Question: I have started to work with species distribution modeling with GLM. Using BIOCLIM environmental data (for example: Bio10, Bio15, Bio16, Bio17 as 'predictors'), the following data (stored in an object 'presausTrain'):
'''
ID bioclim_10 bioclim_11 bioclim_15 bioclim_16 pres longitude latitude
2 2 225.00000 105.<PHONE> 22.206624 299.18014 1 -58.8786 -34.2269
3 3 228.97882 112.97809077 27.000000 319.94470 1 -59.5144 -33.7806
4 4 219.00000 104.57779206 16.000000 265.57779 1 -57.2555 -35.2549
6 6 188.00000 83.<PHONE> 18.000000 260.42379 1 -57.5419 -38.0551
9 9 224.58419 104.73418836 23.000000 320.08305 1 -58.9186 -34.4132
10 10 243.60300 94.<PHONE> 64.561824 85.17573 1 -68.6146 -32.8886
11 11 224.58433 104.73658836 23.000000 320.09025 1 -58.9187 -34.4133
12 12 253.00000 97.<PHONE> 68.608231 71.99121 1 -68.5041 -32.3345
13 13 224.60863 104.75578836 23.000000 320.02305 1 -58.9195 -34.4128
15 15 245.44112 94.58706179 64.849824 84.25853 1 -68.6026 -32.8416
16 16 264.02281 151.<PHONE> 54.022813 393.34787 1 -60.7727 -28.6506
17 17 244.67617 128.<PHONE> 48.323829 366.28249 1 -60.6717 -31.6380
18 18 263.00000 149.49003689 53.490037 391.42668 1 -60.7500 -28.7500
19 19 272.04463 181.<PHONE> 43.272909 412.80043 1 -58.1522 -25.1102
20 20 250.00000 132.<PHONE> 49.877386 358.92412 1 -60.8829 -31.2539
21 21 268.54597 165.<PHONE> 32.000000 418.09660 1 -58.0293 -28.0340
26 26 263.03251 149.36775948 53.286986 392.57182 1 -60.7333 -28.7333
27 27 262.00000 149.<PHONE> 52.954712 394.07047 1 -60.6666 -28.7857
28 28 194.26954 91.54652958 113.000000 221.44775 1 -70.8308 -33.2159
29 29 195.00139 91.98381950 113.000000 219.30565 1 -70.8255 -33.2179
30 30 194.71515 92.34394042 113.000000 219.32903 1 -70.8312 -33.1968
31 31 194.87274 92.25693323 113.000000 218.64974 1 -70.8271 -33.2033
32 32 262.51488 149.<PHONE> 53.000000 391.44238 1 -60.7334 -28.7999
33 33 236.09116 148.<PHONE> 21.050265 543.87328 1 -53.9738 -25.8564
34 34 244.17649 128.<PHONE> 47.077874 363.03794 1 -60.6339 -31.6890
36 36 249.80369 132.80368760 47.196312 364.22593 1 -60.2472 -31.2462
37 37 268.00000 164.88563766 32.000000 414.86622 1 -58.0654 -28.0482
38 38 268.00000 164.86220565 32.000000 414.68268 1 -58.0699 -28.0454
39 39 256.00000 142.51301366 48.000000 358.57247 1 -60.5333 -29.7500
40 40 255.02037 143.<PHONE> 46.732643 438.70468 1 -59.7161 -29.3281
41 41 264.00000 151.<PHONE> 54.000000 394.65955 1 -60.7500 -28.6500
42 42 254.54615 164.95675375 19.200389 502.30639 1 -54.4563 -25.6887
43 43 272.00000 173.71328176 36.025171 467.51253 1 -58.1000 -26.5833
44 44 286.97773 208.<PHONE> 56.000000 292.08590 1 -59.5522 -21.2787
45 45 224.22325 78.22324976 38.606279 185.39521 1 -63.5337 -37.7471
46 46 248.74987 159.74987480 27.453648 559.43635 1 -54.2713 -25.6734
47 47 209.41746 124.45790111 107.988728 331.33831 1 -71.6073 -33.5050
48 48 244.38027 128.36415875 49.000000 369.61503 1 -60.6817 -31.5992
49 49 162.85989 96.36235347 118.491117 443.99917 1 -71.5244 -33.1645
50 50 130.32560 17.41336935 68.079547 360.58826 1 -71.1000 -40.9500
51 51 139.05510 25.70054673 69.765255 389.11327 1 -71.0837 -40.9810
52 52 209.13482 124.35046642 107.868234 332.58278 1 -71.6089 -33.5031
53 53 256.00458 165.33361100 21.301138 511.40500 1 -54.4162 -25.6967
54 54 271.00000 170.<PHONE> 60.000000 362.54198 1 -60.4542 -25.9167
56 56 229.00000 112.35964626 25.000000 301.35039 1 -59.0210 -33.6877
57 57 119.99753 15.<PHONE> 54.000000 471.71589 1 -71.7248 -42.7099
58 58 135.70071 20.70070732 72.827280 349.44457 1 -71.0065 -41.0595
59 59 264.00000 174.43120494 23.910081 420.64503 1 -57.0766 -26.0751
60 60 262.52382 173.72329246 25.077236 432.73019 1 -57.0500 -26.0167
62 62 179.34210 80.87832470 86.102021 594.32138 1 -72.6524 -37.8537
63 63 154.27204 63.26968212 83.647330 756.03579 1 -72.7667 -37.6333
64 64 170.36894 82.95671452 76.716261 582.33120 1 -72.9125 -38.0167
65 65 255.29339 141.<PHONE> 44.000000 362.34977 1 -59.6919 -30.0224
68 68 244.00000 126.<PHONE> 47.000000 373.97578 1 -60.7068 -31.8564
70 70 169.65447 81.75782454 60.138823 575.48334 1 -72.6000 -38.7333
71 71 280.00000 209.22244349 60.000000 311.98601 1 -60.0000 -20.0000
74 74 173.06376 91.94939494 86.649798 808.16328 1 -72.9333 -37.1667
75 75 93.88276 -3.88122756 123.993938 122.31361 1 -65.7049 -23.1626
77 77 244.73709 128.25037481 48.750699 368.01469 1 -60.7000 -31.6333
78 78 238.25716 118.42208981 26.120460 317.28934 1 -58.5249 -33.0121
79 79 264.68778 215.<PHONE> 54.000000 469.93021 1 -63.0000 -17.0000
81 81 132.00000 77.<PHONE> 37.000000 770.18289 1 -74.1167 -43.3500
82 82 204.24999 73.75029357 31.762202 275.78719 1 -60.2000 -37.3000
84 84 230.00000 113.<PHONE> 23.367766 283.85559 1 -58.7333 -33.4833
85 85 239.68529 122.46175316 12.326192 327.46175 1 -55.7766 -32.5428
86 86 192.89750 78.<PHONE> 19.000000 252.85173 1 -58.0658 -37.8406
87 87 127.72334 35.72334013 73.<PHONE>.73574 1 -71.8167 -38.2167
90 90 225.43089 107.43089205 22.000000 304.29268 1 -58.3902 -34.8034
91 91 134.53429 72.<PHONE> 40.000000 865.02286 1 -73.6167 -43.1167
92 92 225.07390 102.<PHONE> 39.238986 337.55187 1 -60.7313 -34.2004
93 93 255.09615 141.<PHONE> 15.688826 373.75971 1 -56.4500 -30.4300
95 95 168.91143 99.<PHONE> 84.088571 593.54574 1 -73.0167 -36.7333
96 96 241.33689 219.33688825 75.000000 952.96431 1 -59.0000 -13.0000
97 97 267.51799 180.35046950 87.000000 353.46857 1 -63.0700 -20.8700
98 98 262.97274 210.<PHONE> 61.289635 734.77698 1 -63.6667 -17.4500
99 99 217.00000 98.96529301 18.652335 283.29342 1 -57.9995 -35.5728
102 102 229.00000 107.<PHONE> 28.000000 311.07590 1 -59.8228 -34.3834
104 104 225.00000 104.96487882 22.610418 318.55003 1 -59.0000 -34.4000
105 105 259.00000 147.<PHONE> 24.512470 410.87977 1 -57.0944 -29.7149
107 107 244.31221 120.<PHONE> 33.687788 366.17838 1 -59.0000 -31.8333
108 108 208.64289 87.<PHONE> 14.000000 206.82547 1 -57.1347 -37.0029
109 109 248.30467 157.<PHONE> 18.887519 493.23855 1 -54.3167 -25.9000
112 112 259.00000 151.<PHONE> 22.000000 434.28496 1 -56.6444 -29.1753
113 113 227.87889 110.74950291 22.000000 310.87978 1 -58.3934 -34.7014
114 114 188.31179 83.92218970 17.311789 259.70139 1 -57.8431 -38.2656
116 116 224.69761 106.55401173 23.302389 327.10194 1 -58.5911 -34.4191
117 117 222.10785 105.<PHONE> 25.889880 343.91302 1 -58.7179 -34.5725
118 118 200.28610 81.28609587 20.000000 248.04349 1 -58.2529 -37.8511
119 119 254.42257 162.36128278 19.840207 503.72360 1 -55.6030 -27.4438
120 120 249.80225 132.<PHONE> 50.000000 358.77755 1 -61.0000 -31.0000
124 124 231.00000 142.<PHONE> 15.000000 389.98814 1 -51.0936 -31.2872
126 126 235.43596 148.97624749 10.953114 404.58779 1 -50.9919 -29.9444
127 127 234.99430 153.85461324 11.073286 388.21653 1 -51.7181 -29.9433
128 128 233.60352 152.60352054 8.912486 383.80058 1 -51.3247 -29.7000
129 129 244.81880 184.81879611 42.<PHONE>.62246 1 -46.4197 -23.8900
131 131 213.06989 159.<PHONE> 60.544541 617.99241 1 -46.6339 -23.5503
133 133 212.30438 154.80780343 67.000000 636.61384 1 -46.8800 -23.1803
137 137 223.21176 165.93543578 70.980998 654.28145 1 -46.9797 -22.7003
22 2 194.00099 73.<PHONE> 26.001083 276.00325 0 -59.1797 -37.3630
310 3 205.99766 62.99766278 20.000000 65.00000 0 -66.6797 -40.7797
410 4 267.99982 119.<PHONE> 90.000314 163.00107 0 -67.0130 -30.1547
66 6 218.00083 127.<PHONE> 16.000000 423.99824 0 -52.6380 -31.4047
8 8 272.99900 256.99786347 80.002135 769.99245 0 -48.2213 -10.5714
910 9 258.99943 245.<PHONE> 20.999083 908.00078 0 -75.9297 -1.0297
1010 10 280.00232 267.<PHONE> 86.000000 651.00936 0 -65.6380 8.3036
1110 11 279.00000 174.<PHONE> 87.000000 465.99622 0 -63.2213 -23.1130
121 12 249.00582 217.<PHONE> 70.999999 704.98944 0 -55.4297 -15.3214
14 14 273.00147 251.<PHONE> 83.000000 809.99861 0 -51.3463 -12.9880
151 15 246.00666 221.<PHONE> 85.001131 906.97968 0 -49.9713 -15.6964
161 16 263.00137 249.<PHONE> 50.000000 835.00547 0 -71.0130 -8.1964
171 17 224.99969 99.99969124 43.000000 335.99883 0 -61.1797 -34.1547
181 18 228.99874 203.99940734 80.999335 669.99256 0 -47.6380 -15.4880
191 19 268.99981 254.99946750 98.000347 827.99056 0 -38.3880 -3.9047
201 20 76.98821 -0.<PHONE> 17.000000 132.00969 0 -67.3463 -54.6964
25 25 229.00100 147.99999952 18.000000 521.00148 0 -53.5963 -25.3630
261 26 264.00251 247.<PHONE> 54.000207 966.99373 0 -55.5130 0.1786
271 27 187.01335 46.<PHONE> 35.998369 53.99662 0 -69.4713 -38.4047
281 28 228.00046 213.99999953 73.000000 815.00304 0 -60.7213 -12.6130
291 29 268.00058 262.<PHONE> 45.000000 940.99818 0 -63.5547 -5.3630
301 30 228.01359 218.<PHONE> 54.<PHONE>.84478 0 -73.0547 9.4286
311 31 267.99977 257.99977009 12.001378 956.99770 0 -73.5130 -2.5714
321 32 253.00035 243.<PHONE> 70.000000 897.99648 0 -51.8047 -4.6547
331 33 259.00000 242.99977322 58.000000 746.00023 0 -71.0130 -10.3214
35 35 266.00115 234.<PHONE> 129.998376 343.98683 0 -80.1380 -2.8214
361 36 239.00091 158.<PHONE> 9.999796 490.99858 0 -53.3880 -27.0714
371 37 256.00107 223.<PHONE> 82.000471 710.99743 0 -49.6797 -18.4880
381 38 264.99942 250.99884783 29.<PHONE>.99310 0 -70.4297 1.0536
391 39 15.01118 -12.98915222 81.002712 506.99793 0 -75.9713 -12.2797
401 40 259.00048 148.99941053 29.000000 407.99775 0 -57.8047 -29.1130
411 41 271.00000 261.99999933 39.998855 874.99310 0 -62.3047 -4.3214
421 42 245.99772 232.99637349 74.<PHONE>.00622 0 -54.6380 -9.0714
431 43 270.00000 254.99884138 37.<PHONE>.03518 0 -58.9713 5.6786
441 44 210.99715 171.99887466 77.000001 800.00466 0 -47.0547 -19.8214
451 45 258.99980 247.<PHONE> 67.000000 783.00282 0 -53.5130 -4.5714
461 46 290.00000 265.<PHONE> 85.999424 911.00865 0 -68.5547 7.2203
471 47 278.00101 181.99999886 68.998878 276.00123 0 -61.2213 -23.4464
481 48 262.99508 220.99508159 72.002646 313.03257 0 -36.8463 -9.9047
491 49 268.00000 247.99999990 59.000000 800.00140 0 -67.8880 -10.6130
501 50 248.99900 185.99899706 47.000000 460.00236 0 -52.2213 -22.2797
511 51 263.00095 228.<PHONE> 92.001329 343.99639 0 -39.7630 -8.0714
521 52 266.00199 258.<PHONE> 41.000444 959.00026 0 -65.0130 3.1370
531 53 251.00102 214.<PHONE> 23.000651 262.00170 0 -39.2630 -12.6130
55 55 258.00020 248.<PHONE> 74.999546 910.00354 0 -51.3880 -4.7380
561 56 223.00509 177.<PHONE> 87.000000 680.00092 0 -42.7630 -18.0714
571 57 232.00792 162.<PHONE> 91.000000 439.99713 0 -64.1797 -20.3214
581 58 122.97838 92.97610938 109.995439 423.17753 0 -73.3047 -15.0714
591 59 219.00298 160.<PHONE> 73.998683 707.97064 0 -45.2213 -22.9047
61 61 278.00059 265.99955351 73.000000 994.99690 0 -60.5547 1.3870
621 62 264.99965 251.99965249 68.999652 931.99988 0 -54.5547 -3.0297
631 63 262.00057 252.99885628 31.000000 784.00057 0 -71.3047 -5.6964
641 64 276.00000 188.99909010 43.999678 324.00000 0 -58.9297 -23.7797
67 67 140.99782 16.99759906 42.000450 52.99995 0 -69.7630 -44.2380
69 69 91.02975 5.<PHONE> 43.000502 727.18200 0 -72.5547 -43.3630
701 70 238.99996 150.99995612 22.999681 546.00091 0 -53.9297 -25.7797
73 73 156.99829 31.99828703 24.000743 55.00000 0 -70.3880 -48.0297
741 74 231.00043 215.<PHONE> 75.000213 952.00132 0 -59.7630 -12.7380
76 76 187.00000 58.99890366 25.001097 58.00110 0 -65.6797 -43.5714
771 77 267.99832 252.99831923 105.998772 684.01876 0 -38.5547 -4.1130
781 78 269.99889 131.<PHONE> 82.999779 177.00133 0 -66.3880 -30.1964
80 80 262.00102 254.<PHONE> 41.000000 892.99807 0 -67.9713 -5.3214
811 81 255.00000 142.<PHONE> 36.000000 376.99893 0 -58.1797 -29.7380
83 83 193.00076 91.<PHONE> 94.000000 539.00085 0 -72.3880 -36.2797
841 84 278.99976 263.99975911 50.<PHONE>.00142 0 -56.5547 -1.0297
851 85 250.00067 227.<PHONE> 82.000000 917.00517 0 -55.3880 -13.7380
861 86 260.00000 250.99977489 23.000000 824.99751 0 -69.7630 -3.6130
89 89 282.00038 256.<PHONE> 99.000532 413.00270 0 -41.8880 -7.5297
901 90 270.00000 225.99941948 57.998288 982.01583 0 -65.1797 -15.3214
911 91 267.99899 253.99898537 46.000000 491.01211 0 -61.5963 7.4703
921 92 219.00059 87.99889395 39.000000 319.99779 0 -61.3047 -36.3214
94 94 225.99978 86.99977939 72.999470 271.99907 0 -66.1380 -33.5297
951 95 116.00396 4.<PHONE> 30.998909 74.99845 0 -71.5130 -48.0714
961 96 208.00089 134.<PHONE> 13.000000 504.99850 0 -52.0130 -28.4880
971 97 259.99964 235.<PHONE> 74.000666 869.99228 0 -57.2213 -14.6547
981 98 231.00000 79.<PHONE> 49.999780 166.99961 0 -66.0130 -37.1547
101 101 245.99606 236.99707761 29.<PHONE>.00190 0 -65.4713 1.5536
103 103 259.99783 246.99885797 54.<PHONE>.00717 0 -68.7213 -7.5714
1041 104 244.00153 195.<PHONE> 76.999074 658.99242 0 -49.1797 -21.0297
106 106 263.99796 253.99796462 71.<PHONE>.01159 0 -64.2213 6.1786
1071 107 173.99788 103.99765761 173.996402 14.00164 0 -69.5130 -19.6130
1081 108 240.00781 232.<PHONE> 34.000000 791.98642 0 -63.4713 3.1786
111 111 216.99799 105.99696451 108.002055 399.00018 0 -71.5963 -34.3630
1121 112 264.00119 249.<PHONE> 57.000594 916.99807 0 -54.0547 1.1370
1131 113 265.99668 250.99667928 40.000000 687.99853 0 -74.0130 -8.0297
115 115 83.00514 44.<PHONE> 101.999774 432.98950 0 -70.2630 -15.8630
1161 116 238.00000 118.<PHONE> 17.000590 353.99879 0 -57.5547 -33.2797
1171 117 251.00441 219.<PHONE> 91.999012 314.99232 0 -40.7213 -8.3214
1181 118 271.00022 262.<PHONE> 33.000000 883.99764 0 -62.8880 -3.1964
1191 119 262.00000 252.99942668 25.000000 766.99989 0 -70.9297 -5.0297
123 123 276.00021 263.99964610 71.000215 887.00057 0 -61.5130 1.9703
125 125 247.99556 205.99494311 57.999540 274.00241 0 -36.8047 -9.1130
1261 126 249.99882 231.99882490 71.999271 452.98961 0 -67.4297 10.0120
1271 127 278.00000 236.<PHONE> 69.000000 578.00059 0 -56.9297 -16.5714
1281 128 288.00021 198.99989033 65.999786 306.99978 0 -60.7630 -22.2797
130 130 283.00046 259.<PHONE> 91.999846 722.00153 0 -42.1797 -5.7380
132 132 191.01856 177.<PHONE> 68.<PHONE>.93325 0 -73.5547 11.0953
136 136 261.00000 246.<PHONE> 59.000000 726.00457 0 -71.2213 -9.6130
'''
the expression for the model structure:
'''
model <- pres ~ bioclim_10 + I(bioclim_10^2) + bioclim_11 + I(bioclim_11^2) + bioclim_15 + I(bioclim_15^2) + bioclim_16 + I(bioclim_16^2)
'''
the following expression for GLM:
'''
GLM <- glm(model, family=binomial(link=logit), data=presausTrain)
'''
the results will contain a lot of negative values for the projected suitability for the species:
'''
projecaoSuitability <- predict(predictors, GLM)
plot(projecaoSuitability, main='Myocastor coypus')
'''
[
For example, at the coorddinates point '-41.55306 -12.39342', the model predicts:
'''
pointXY = data.frame(-41.55306, -12.39342)
suitabAtPoint = extract(predictors,pointXY)
predictedSuitabilityAtPoint = predict(GLM, as.data.frame(suitabAtPoint))
-2.167515
'''
I think that negative values is occouring because some mistake of mine, as it make non sense and my Random Forest, Maxent and Bioclim returns values ranging from 0 to 1.
Someone can help me, please?
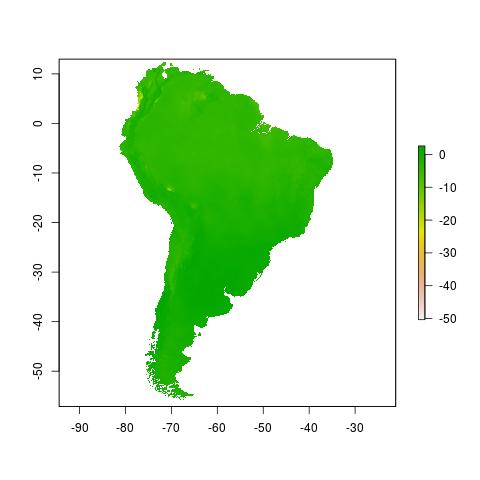
Answer: You need to use the 'type = 'response'' argument in your call of 'predict' (the default is 'link'). This will give you fitted probabilities rather than their natural logs.